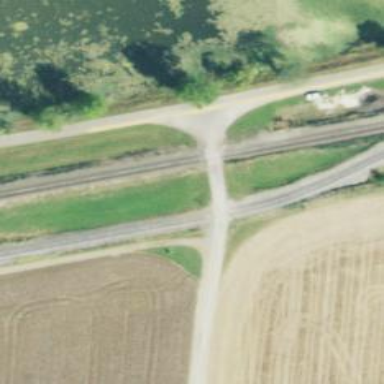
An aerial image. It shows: Railway track.